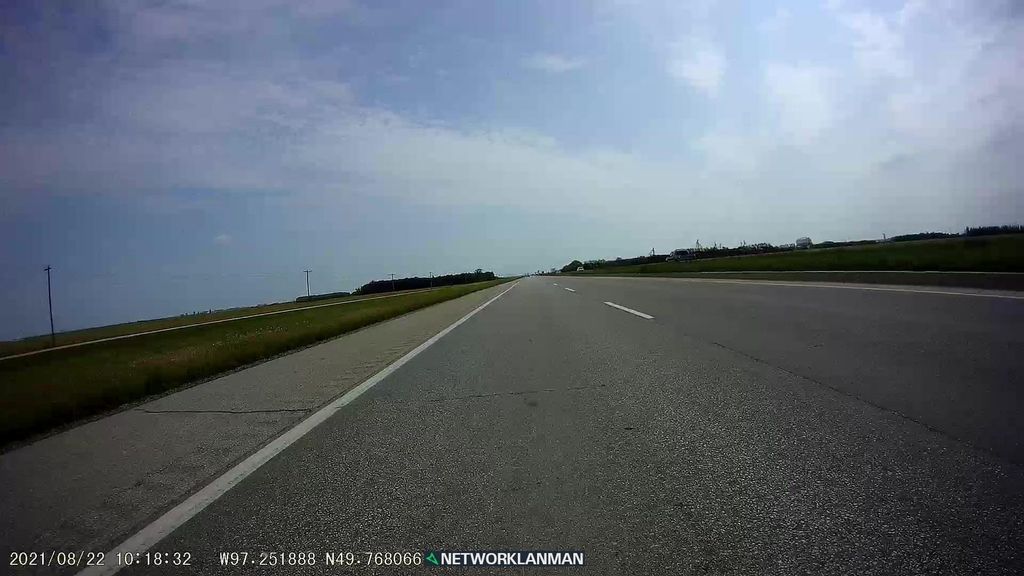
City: winnipeg